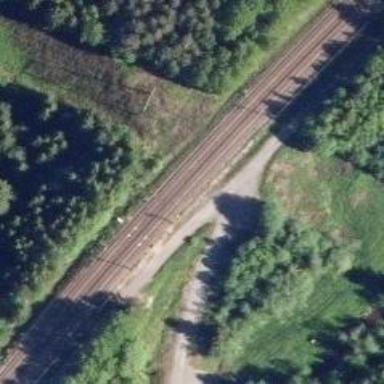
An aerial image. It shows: Continuous rail railway with electrified contact line.